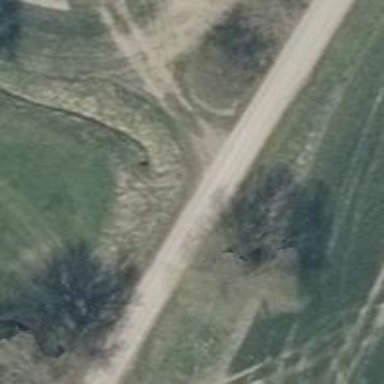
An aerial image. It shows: Unclassified road with asphalt surface.